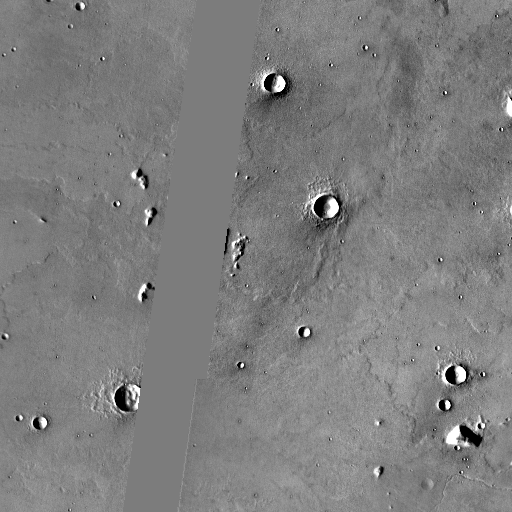
Crater classes present: Background, Other, Layered